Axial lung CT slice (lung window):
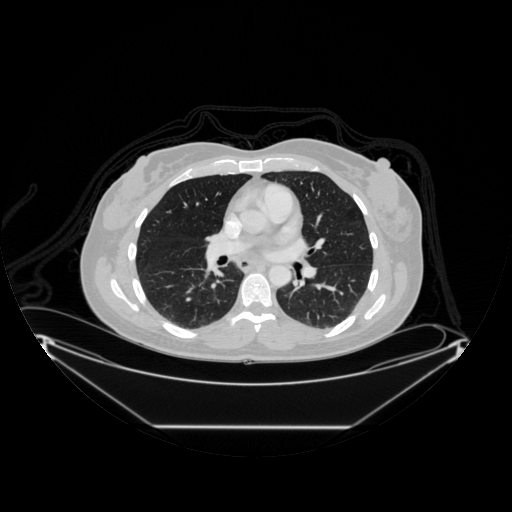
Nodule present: no